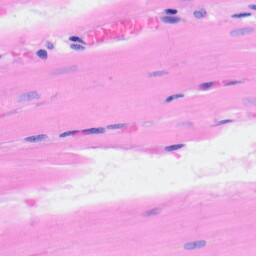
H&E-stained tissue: Heart